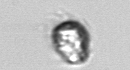
Label: Mesodinium